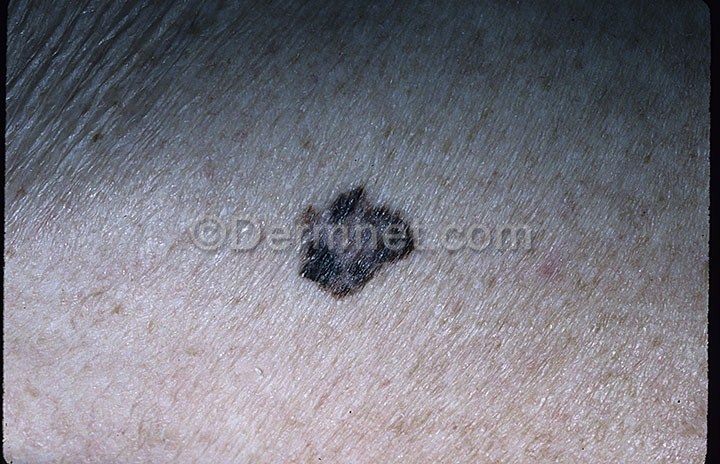
Disease: Melanoma Skin Cancer Nevi and Moles